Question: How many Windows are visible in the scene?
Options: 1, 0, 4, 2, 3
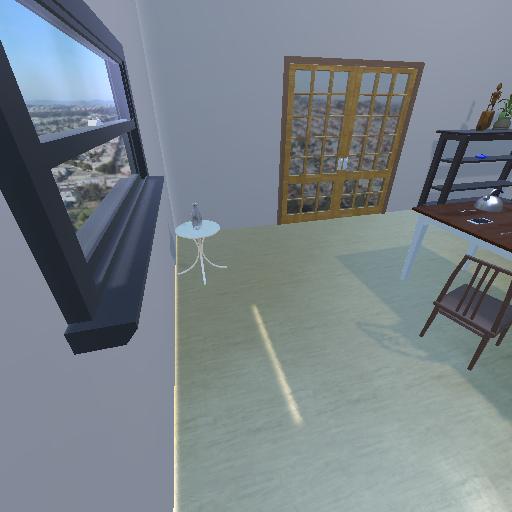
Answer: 1